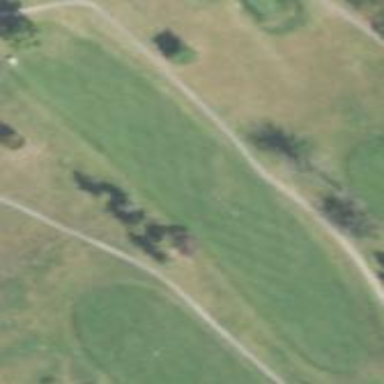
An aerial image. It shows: Golf fairway surrounded by grass.